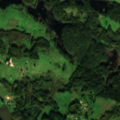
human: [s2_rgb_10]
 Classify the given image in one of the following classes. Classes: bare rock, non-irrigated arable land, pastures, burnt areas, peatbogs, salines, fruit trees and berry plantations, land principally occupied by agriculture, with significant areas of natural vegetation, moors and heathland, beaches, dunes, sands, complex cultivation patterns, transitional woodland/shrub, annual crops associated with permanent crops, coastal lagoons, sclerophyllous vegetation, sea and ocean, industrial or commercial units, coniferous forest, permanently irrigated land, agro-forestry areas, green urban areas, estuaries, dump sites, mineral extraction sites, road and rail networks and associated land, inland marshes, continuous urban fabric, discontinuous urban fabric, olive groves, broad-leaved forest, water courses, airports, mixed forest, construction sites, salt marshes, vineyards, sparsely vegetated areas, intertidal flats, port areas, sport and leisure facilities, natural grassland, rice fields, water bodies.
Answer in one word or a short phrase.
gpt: pastures, land principally occupied by agriculture, with significant areas of natural vegetation, broad-leaved forest